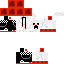
A male skeleton skin with dark skin, wearing brown helmet dressed in a red hoodie and red pants, featuring a closed mouth.